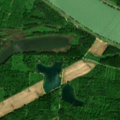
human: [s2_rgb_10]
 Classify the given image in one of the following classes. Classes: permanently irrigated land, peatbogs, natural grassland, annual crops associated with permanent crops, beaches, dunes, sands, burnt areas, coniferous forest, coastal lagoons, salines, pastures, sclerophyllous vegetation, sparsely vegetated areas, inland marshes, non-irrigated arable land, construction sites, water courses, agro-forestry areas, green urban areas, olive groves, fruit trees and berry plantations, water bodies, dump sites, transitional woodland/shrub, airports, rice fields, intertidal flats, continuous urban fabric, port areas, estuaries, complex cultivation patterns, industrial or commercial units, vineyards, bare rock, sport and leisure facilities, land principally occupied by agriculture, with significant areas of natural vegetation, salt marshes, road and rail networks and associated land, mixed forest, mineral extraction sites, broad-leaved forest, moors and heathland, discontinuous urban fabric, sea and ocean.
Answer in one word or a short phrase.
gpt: non-irrigated arable land, broad-leaved forest, water courses